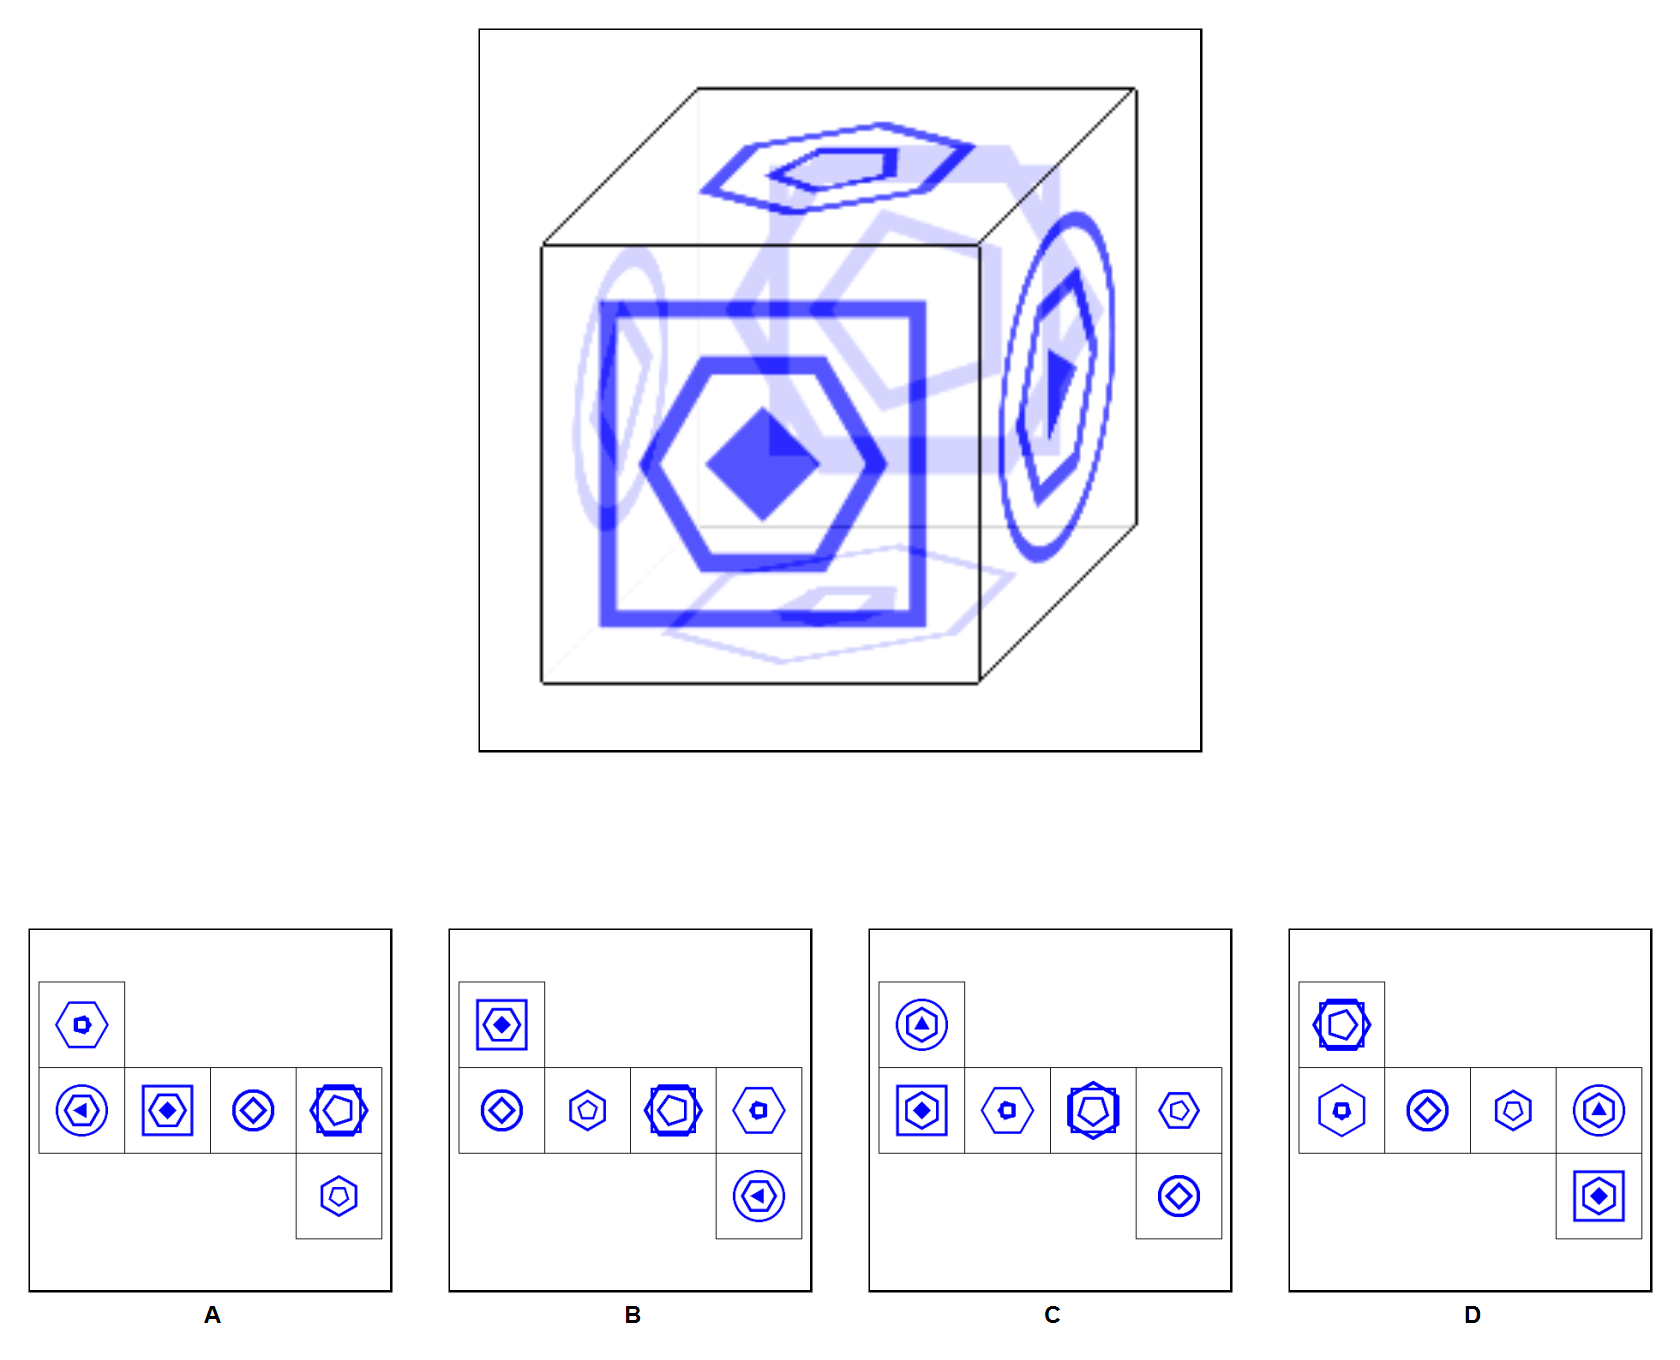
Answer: B